Interaction volume radius: 5 \u00c5
Interaction volume height: 15 \u00c5
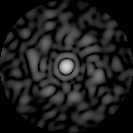
Disorder parameter: 0.897